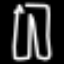
Label: pants